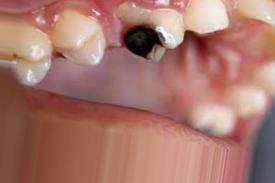
Condition: Caries